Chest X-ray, PA view. Patient: 51 years old, sex F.
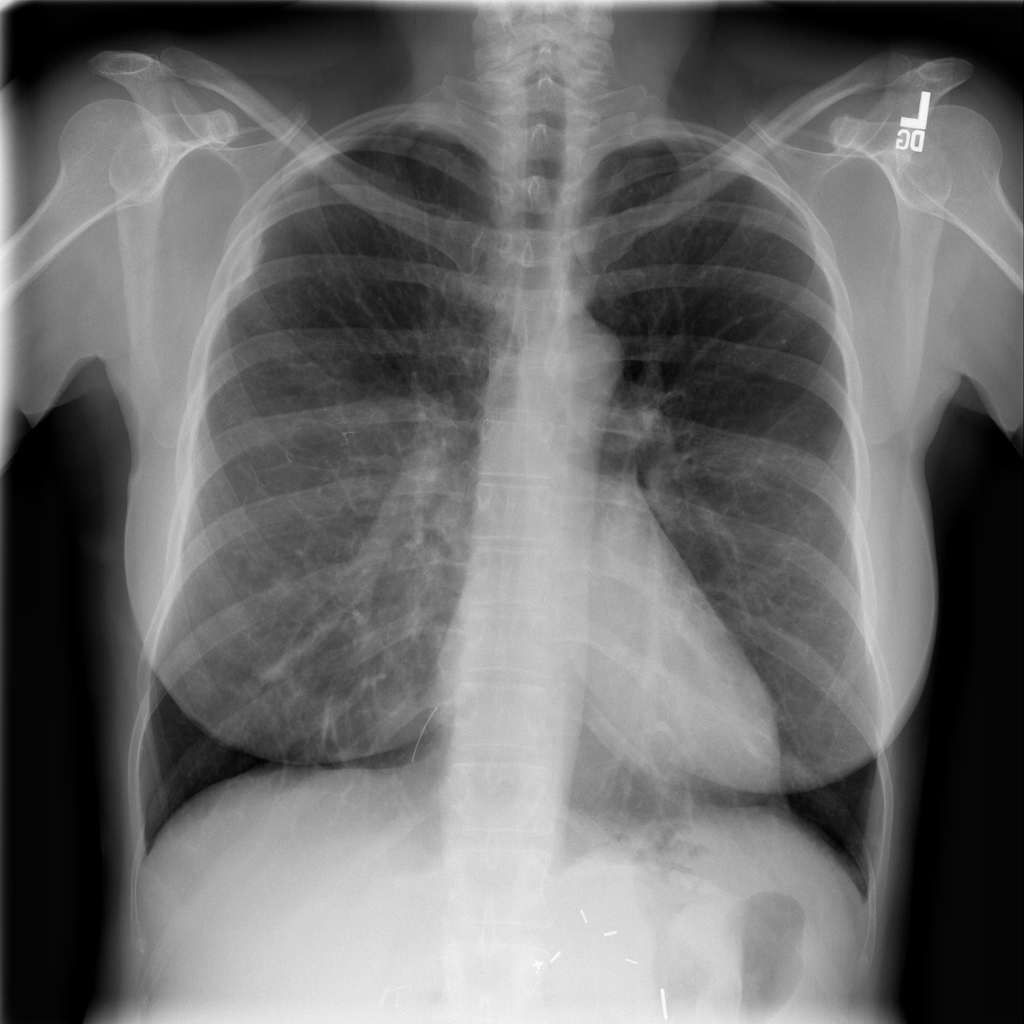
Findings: Pneumothorax